Aerial crown-view tile of a tropical tree (Barro Colorado Island, Panama), acquired 20250414:
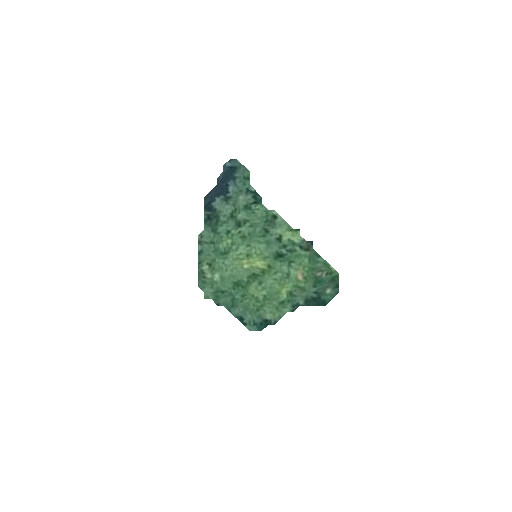
Species: Protium stevensonii
GBIF accepted scientific name: Tetragastris panamensis
Crown area: 20.481 m²